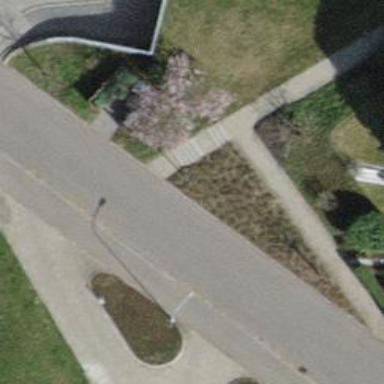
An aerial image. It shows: Concrete steps.